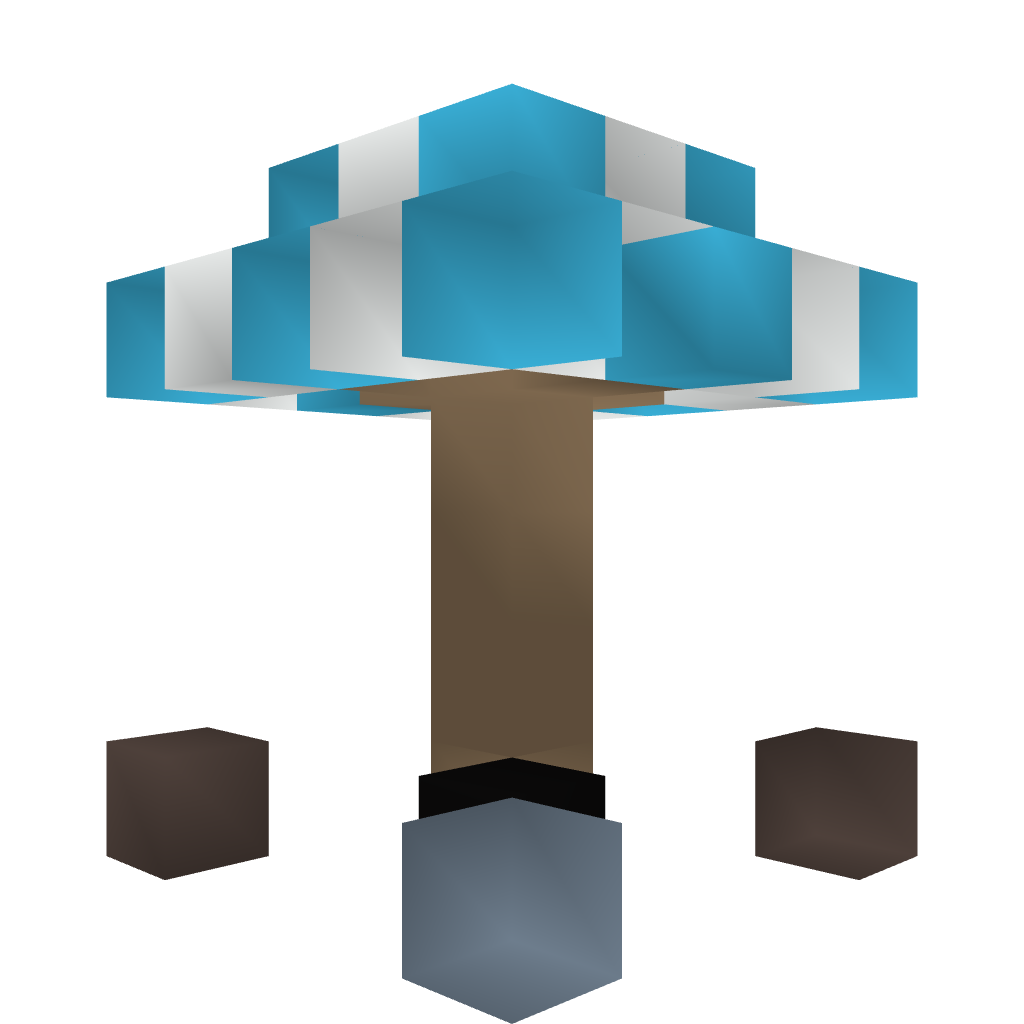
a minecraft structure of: Lolnet Umbrella